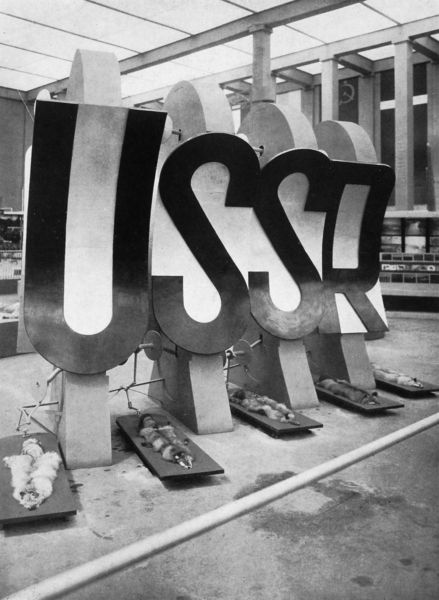
Titel: Internationale Pelzausstellung (IPA) Leipzig
Künstler: El Lissitzky
Schlagwörter: weiß, fenster, licht, raum, schwarz, stützen, dach, tier, tiere, leiche, pelz, sockel, stehen, tod, tot, boden, fell, schrift, fahne, flagge, russland, fabrik, saal, bretter, halle, foto, fotografie, photographie, schild, maschine, hängen, sichel, buchstabe, buchstaben, photo, ausstellung, fuchs, felle, hammer, olympia, buchladen, museum, konkav, glasdach, lettern, installation, osten, rohr, oberlicht, ost, maschinen, füchse, kadaver, angebunden, kommunismus, sowjetunion, logo, gesellschaftskritik, udssr, werkshalle, propaganda, tierfelle, gewolbt, 1960, ussr, kalter krieg, hamer, sowjet, sovjet, ueussr